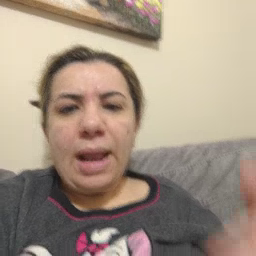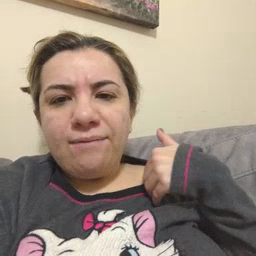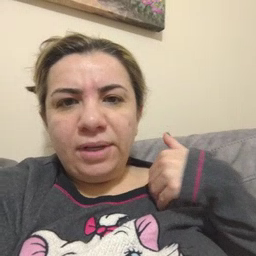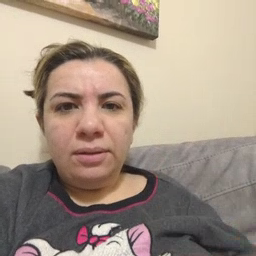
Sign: have